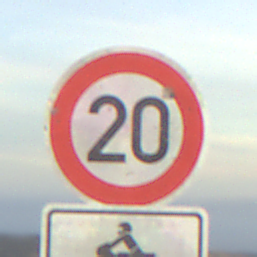
Verkehrszeichen: Geschwindigkeit20
Zusatzzeichen unten: HinweisDurchSinnbild18
Umgebung: Outdoor, Nature
Tageszeit: SunriseSunset
Wetter: PartlyCloudy
Licht: Natural
Jahreszeit: Summer
Kontrast: HighContrast